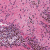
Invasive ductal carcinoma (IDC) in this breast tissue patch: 0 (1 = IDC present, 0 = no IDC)